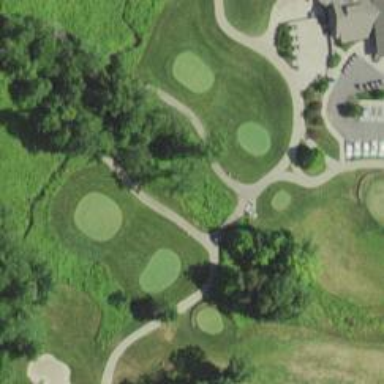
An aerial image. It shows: Pathway for golfing.